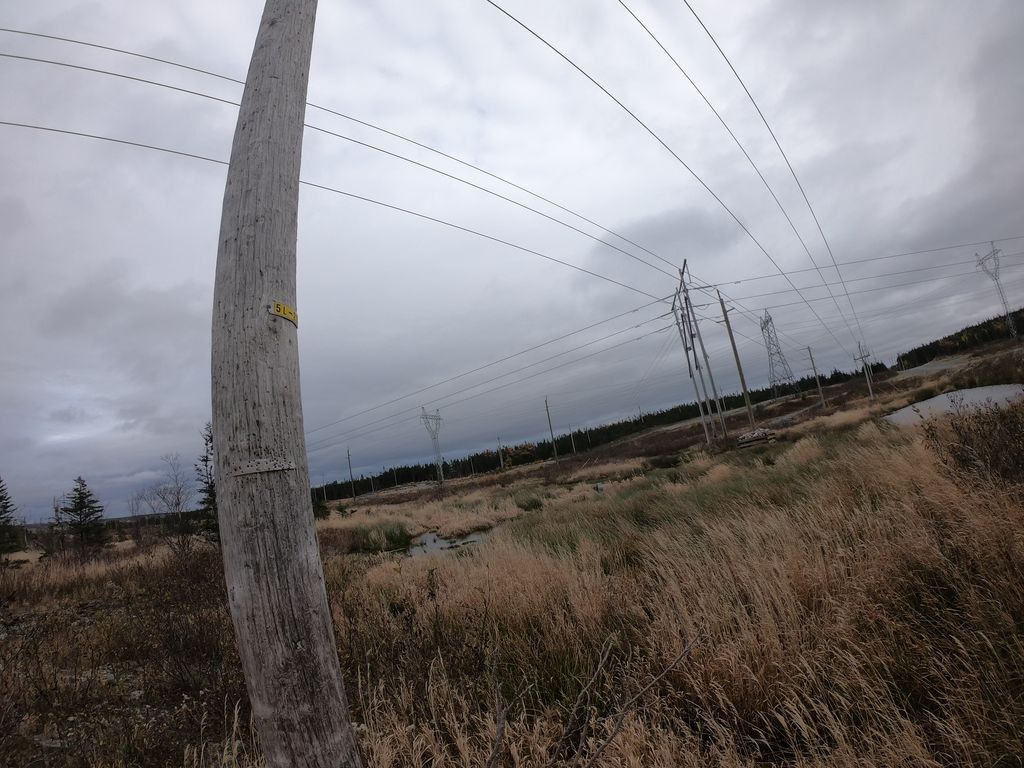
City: st_johns